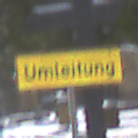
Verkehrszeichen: Umleitungsankuendigung
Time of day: MorningAfternoon
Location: Outdoor (Special)
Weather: Clear
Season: Winter
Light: Natural